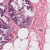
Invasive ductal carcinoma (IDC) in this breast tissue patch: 0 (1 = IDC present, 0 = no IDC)